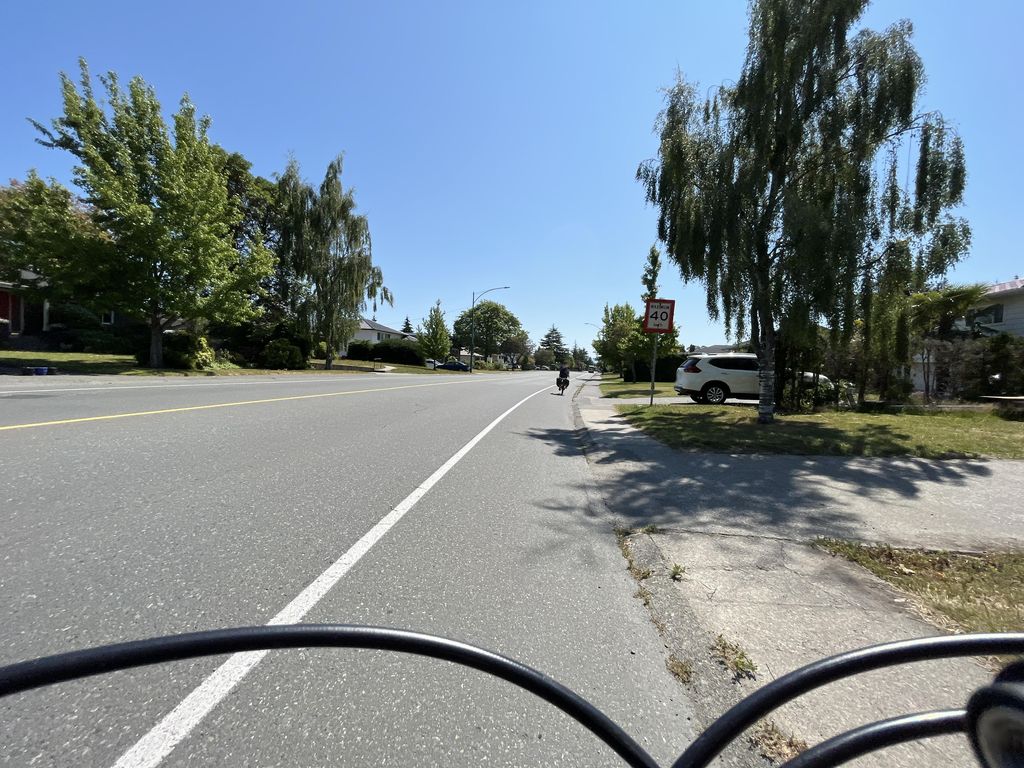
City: victoria